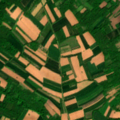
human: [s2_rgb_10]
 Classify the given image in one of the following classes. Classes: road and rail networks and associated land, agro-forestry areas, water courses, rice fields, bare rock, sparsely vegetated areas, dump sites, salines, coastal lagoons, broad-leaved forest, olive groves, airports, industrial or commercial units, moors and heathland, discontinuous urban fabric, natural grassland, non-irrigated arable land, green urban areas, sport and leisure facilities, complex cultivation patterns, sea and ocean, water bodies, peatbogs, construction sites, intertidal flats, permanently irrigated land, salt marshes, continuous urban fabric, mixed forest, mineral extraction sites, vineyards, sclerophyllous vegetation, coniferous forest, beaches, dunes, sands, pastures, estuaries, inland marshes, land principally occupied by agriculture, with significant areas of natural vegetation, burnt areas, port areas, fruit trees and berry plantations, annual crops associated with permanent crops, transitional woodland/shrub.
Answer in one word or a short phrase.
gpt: complex cultivation patterns, land principally occupied by agriculture, with significant areas of natural vegetation, broad-leaved forest